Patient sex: M
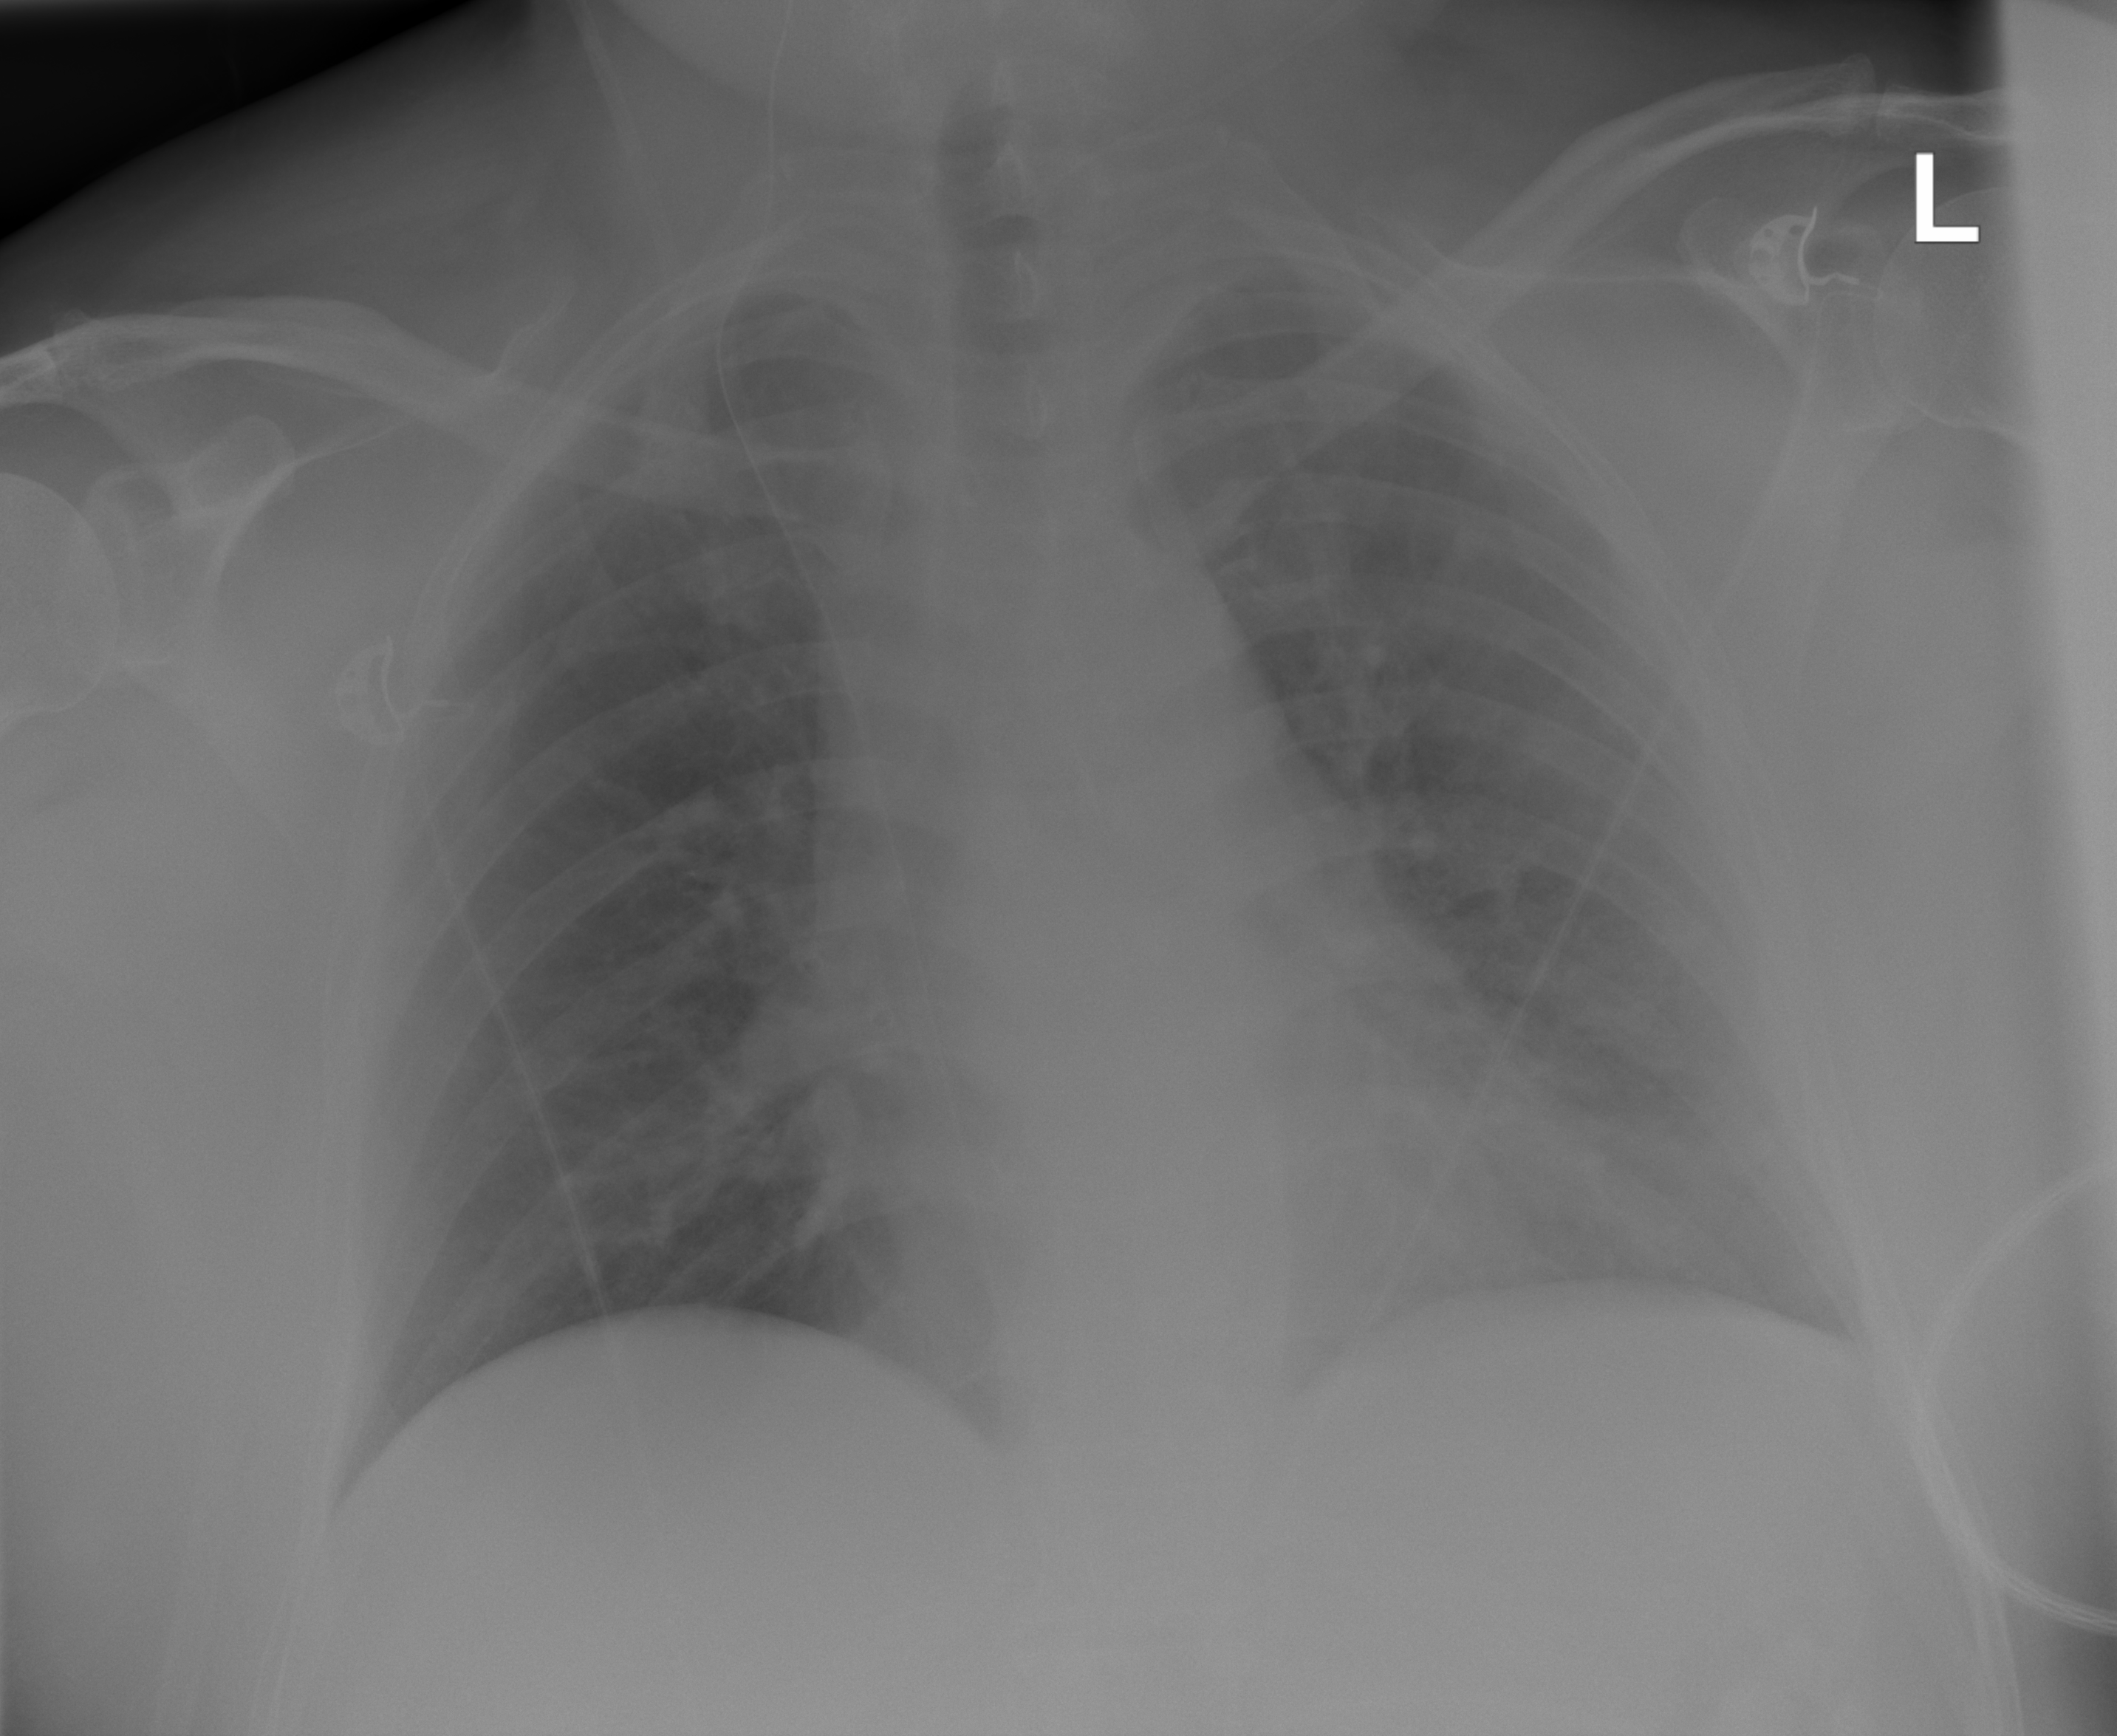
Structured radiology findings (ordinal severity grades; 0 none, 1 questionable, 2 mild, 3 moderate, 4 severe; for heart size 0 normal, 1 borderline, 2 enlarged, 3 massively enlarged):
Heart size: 0
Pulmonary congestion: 2
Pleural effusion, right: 0
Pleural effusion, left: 2
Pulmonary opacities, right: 0
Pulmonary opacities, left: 3
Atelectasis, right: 0
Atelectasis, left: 2